Question: What themes are at the top?
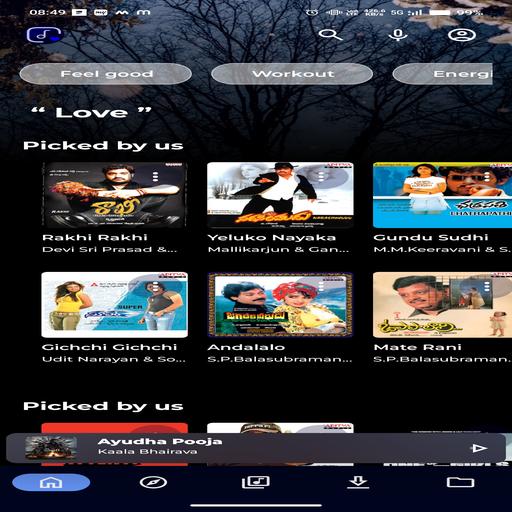
Answer: Feel good, Workout, Energy